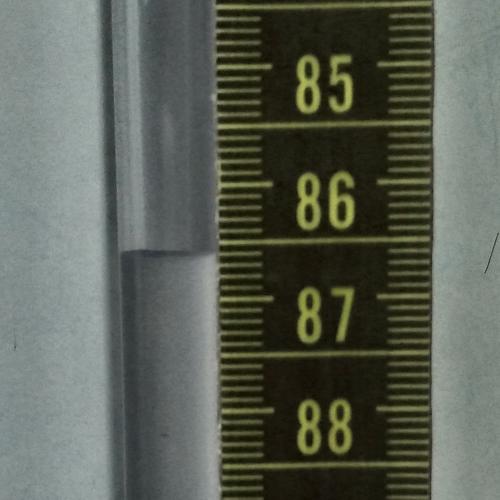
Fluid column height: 86.6 cm